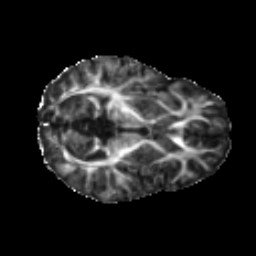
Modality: FA
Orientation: axial
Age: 27
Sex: female
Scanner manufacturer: ge
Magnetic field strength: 3 T
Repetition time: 7.8 s
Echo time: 0.0606 s